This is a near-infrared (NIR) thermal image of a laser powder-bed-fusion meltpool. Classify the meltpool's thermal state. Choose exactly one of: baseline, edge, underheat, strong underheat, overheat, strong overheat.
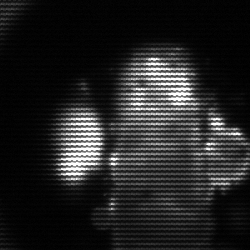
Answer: strong underheat